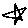
Label: star